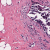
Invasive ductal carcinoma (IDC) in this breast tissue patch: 1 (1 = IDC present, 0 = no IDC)